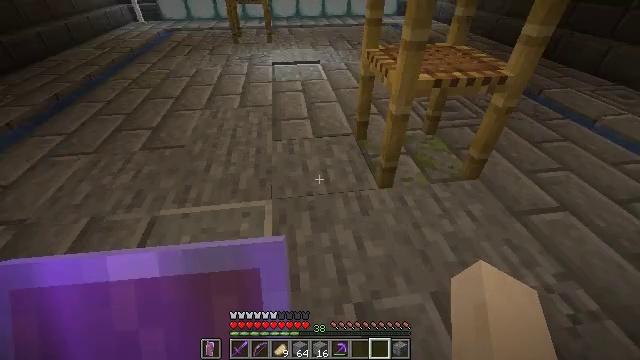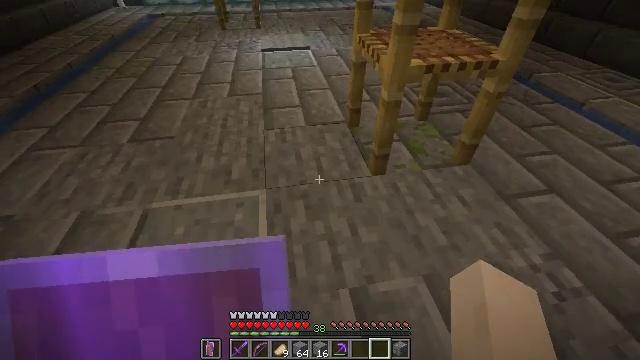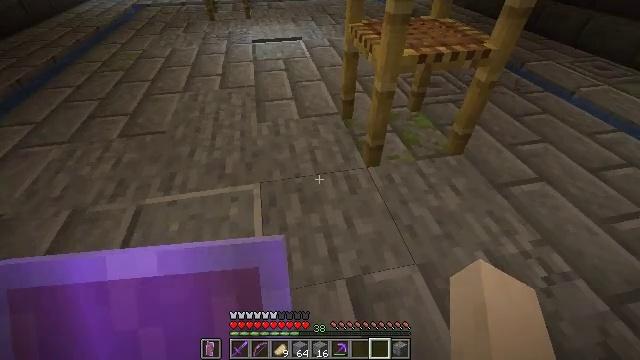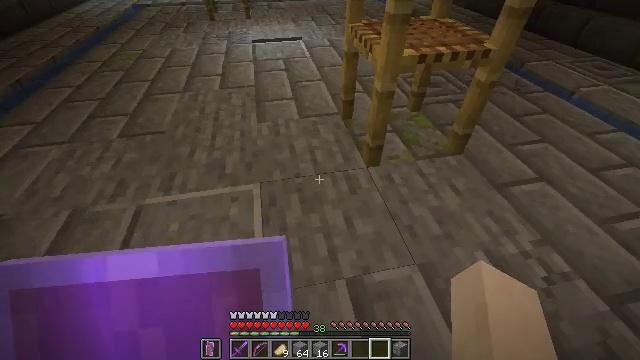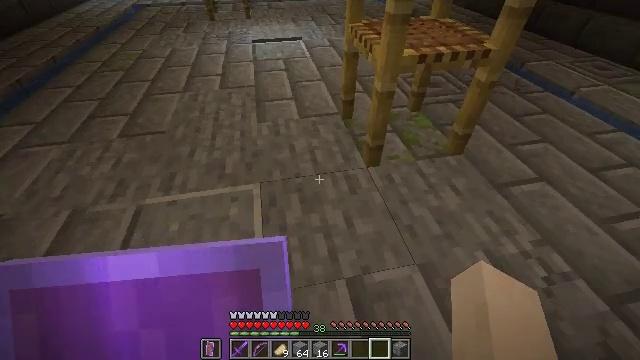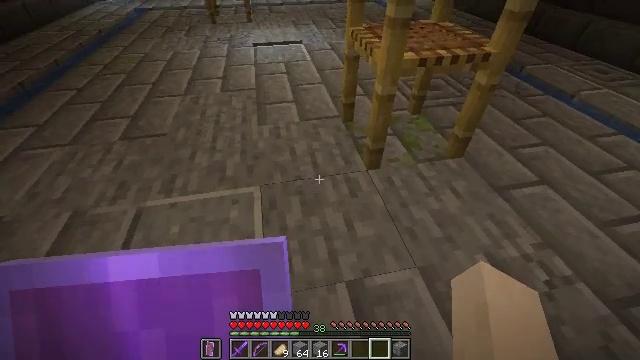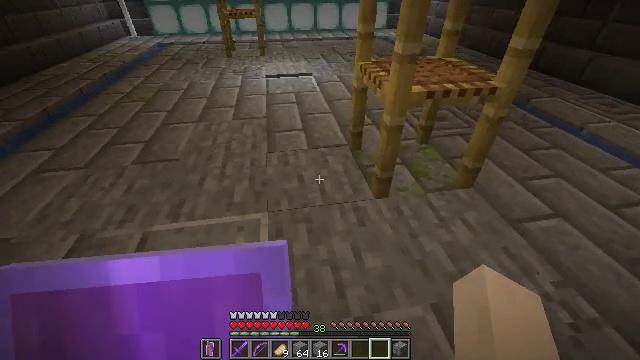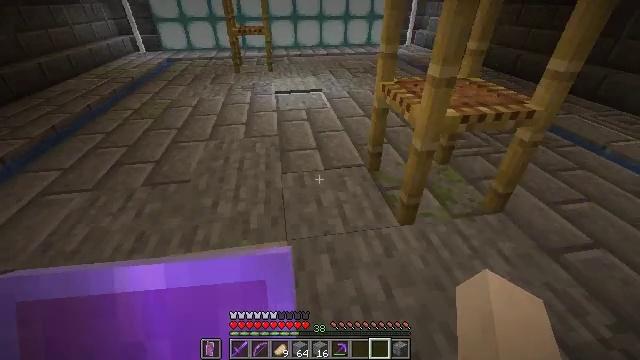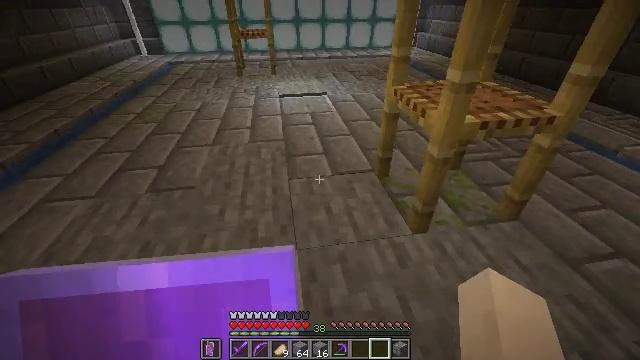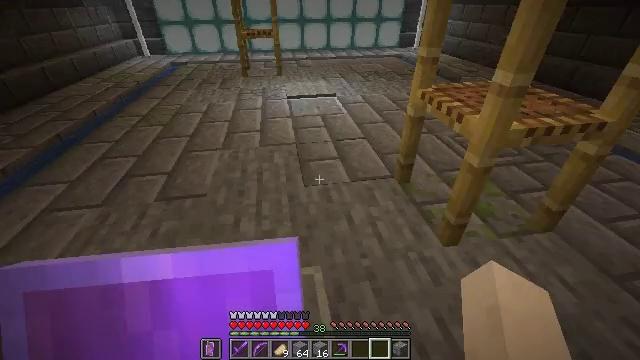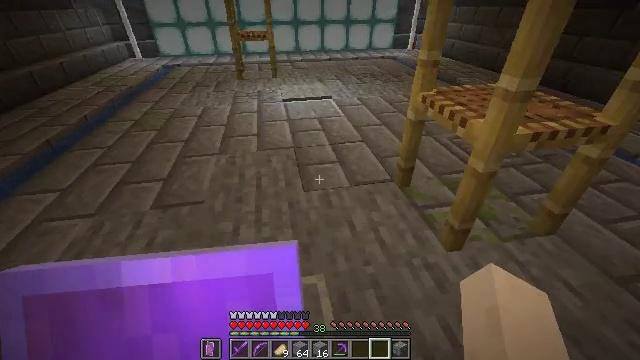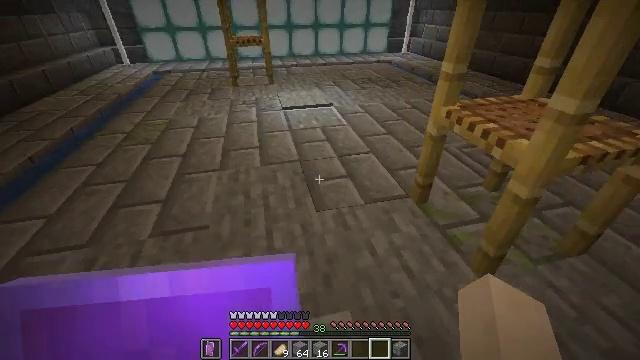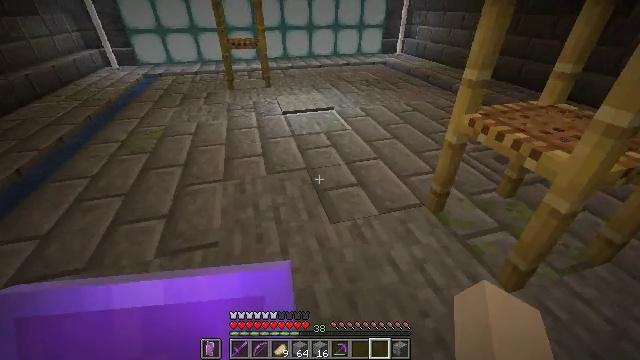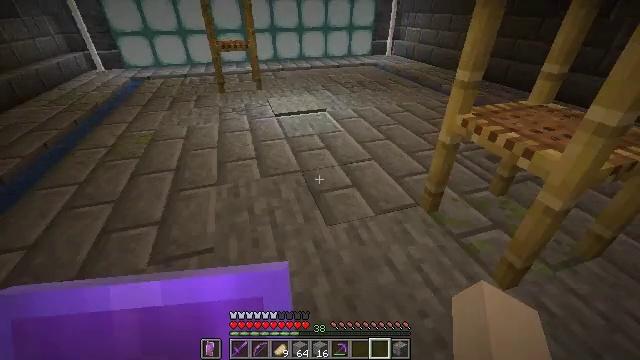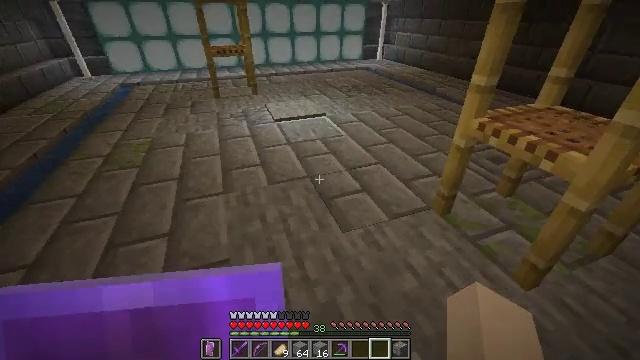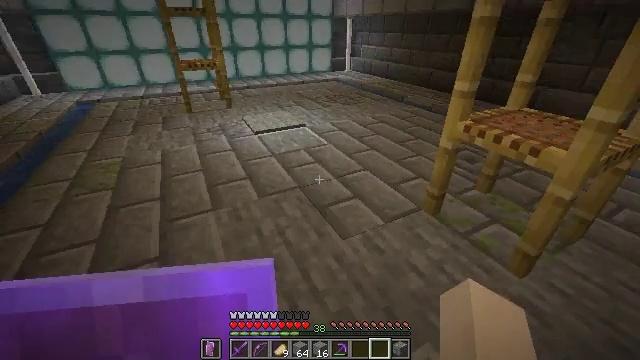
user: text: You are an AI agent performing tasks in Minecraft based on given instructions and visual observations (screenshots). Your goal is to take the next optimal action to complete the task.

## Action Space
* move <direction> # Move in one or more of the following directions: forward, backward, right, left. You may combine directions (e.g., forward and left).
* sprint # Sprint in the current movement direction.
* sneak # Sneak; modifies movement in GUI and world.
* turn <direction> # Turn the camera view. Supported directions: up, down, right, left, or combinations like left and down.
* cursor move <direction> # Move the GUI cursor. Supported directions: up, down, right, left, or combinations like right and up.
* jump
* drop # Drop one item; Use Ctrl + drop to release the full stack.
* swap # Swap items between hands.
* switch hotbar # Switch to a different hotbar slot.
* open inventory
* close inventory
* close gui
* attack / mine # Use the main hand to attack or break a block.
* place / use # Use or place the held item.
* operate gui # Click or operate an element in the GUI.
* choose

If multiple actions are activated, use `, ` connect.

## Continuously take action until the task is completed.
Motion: motion action
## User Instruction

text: Mine light gray carpet.
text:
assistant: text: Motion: turn right and down
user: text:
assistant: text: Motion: turn right and down
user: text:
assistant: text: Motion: no_op
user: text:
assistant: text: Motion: no_op
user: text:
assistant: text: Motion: no_op
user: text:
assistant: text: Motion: move forward and move left, turn left and up
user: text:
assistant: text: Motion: move forward and move left, turn up
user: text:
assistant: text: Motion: move forward and move left
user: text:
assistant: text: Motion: move forward and move left
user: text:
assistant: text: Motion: move forward and move left, turn right
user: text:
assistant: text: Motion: move forward and move left, turn right
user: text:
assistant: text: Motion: move left, turn right
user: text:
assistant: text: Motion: move left, turn right
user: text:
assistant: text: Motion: move left, turn right
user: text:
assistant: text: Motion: move left, turn right and up
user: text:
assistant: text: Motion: move left, turn right and up
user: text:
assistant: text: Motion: move left, turn right and up
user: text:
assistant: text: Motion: move left, turn right
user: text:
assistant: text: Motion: move left, turn right
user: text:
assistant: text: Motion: move left
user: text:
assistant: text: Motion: move left, turn right
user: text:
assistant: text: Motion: move left, turn right
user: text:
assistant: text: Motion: move left
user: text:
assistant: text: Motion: move left
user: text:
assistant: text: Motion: move left, turn right and down
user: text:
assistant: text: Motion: turn right and down
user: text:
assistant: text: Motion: turn right
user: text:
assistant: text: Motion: turn right and up
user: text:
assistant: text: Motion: turn right and up
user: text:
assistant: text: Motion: turn right